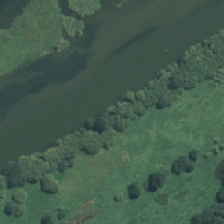
Land cover: herbaceous_freshwater_vege